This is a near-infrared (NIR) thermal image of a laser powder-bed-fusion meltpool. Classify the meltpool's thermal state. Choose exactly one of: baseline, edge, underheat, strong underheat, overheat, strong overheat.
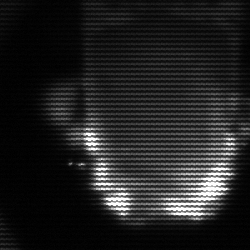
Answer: baseline